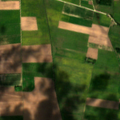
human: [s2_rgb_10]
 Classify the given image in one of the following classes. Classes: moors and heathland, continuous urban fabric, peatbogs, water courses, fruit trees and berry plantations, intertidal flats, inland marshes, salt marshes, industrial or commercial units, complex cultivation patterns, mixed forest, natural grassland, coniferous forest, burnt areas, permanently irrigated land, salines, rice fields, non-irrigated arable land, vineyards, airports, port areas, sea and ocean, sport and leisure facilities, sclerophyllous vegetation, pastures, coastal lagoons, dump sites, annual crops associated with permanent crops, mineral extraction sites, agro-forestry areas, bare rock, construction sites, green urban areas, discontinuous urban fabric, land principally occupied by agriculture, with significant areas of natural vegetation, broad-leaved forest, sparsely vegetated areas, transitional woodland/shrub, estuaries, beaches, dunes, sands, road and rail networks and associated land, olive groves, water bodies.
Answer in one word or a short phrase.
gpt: discontinuous urban fabric, non-irrigated arable land, complex cultivation patterns